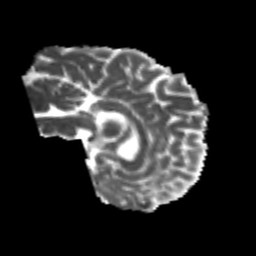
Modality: MD
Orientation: sagittal
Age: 25
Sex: female
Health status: healthy
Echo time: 0.074 s